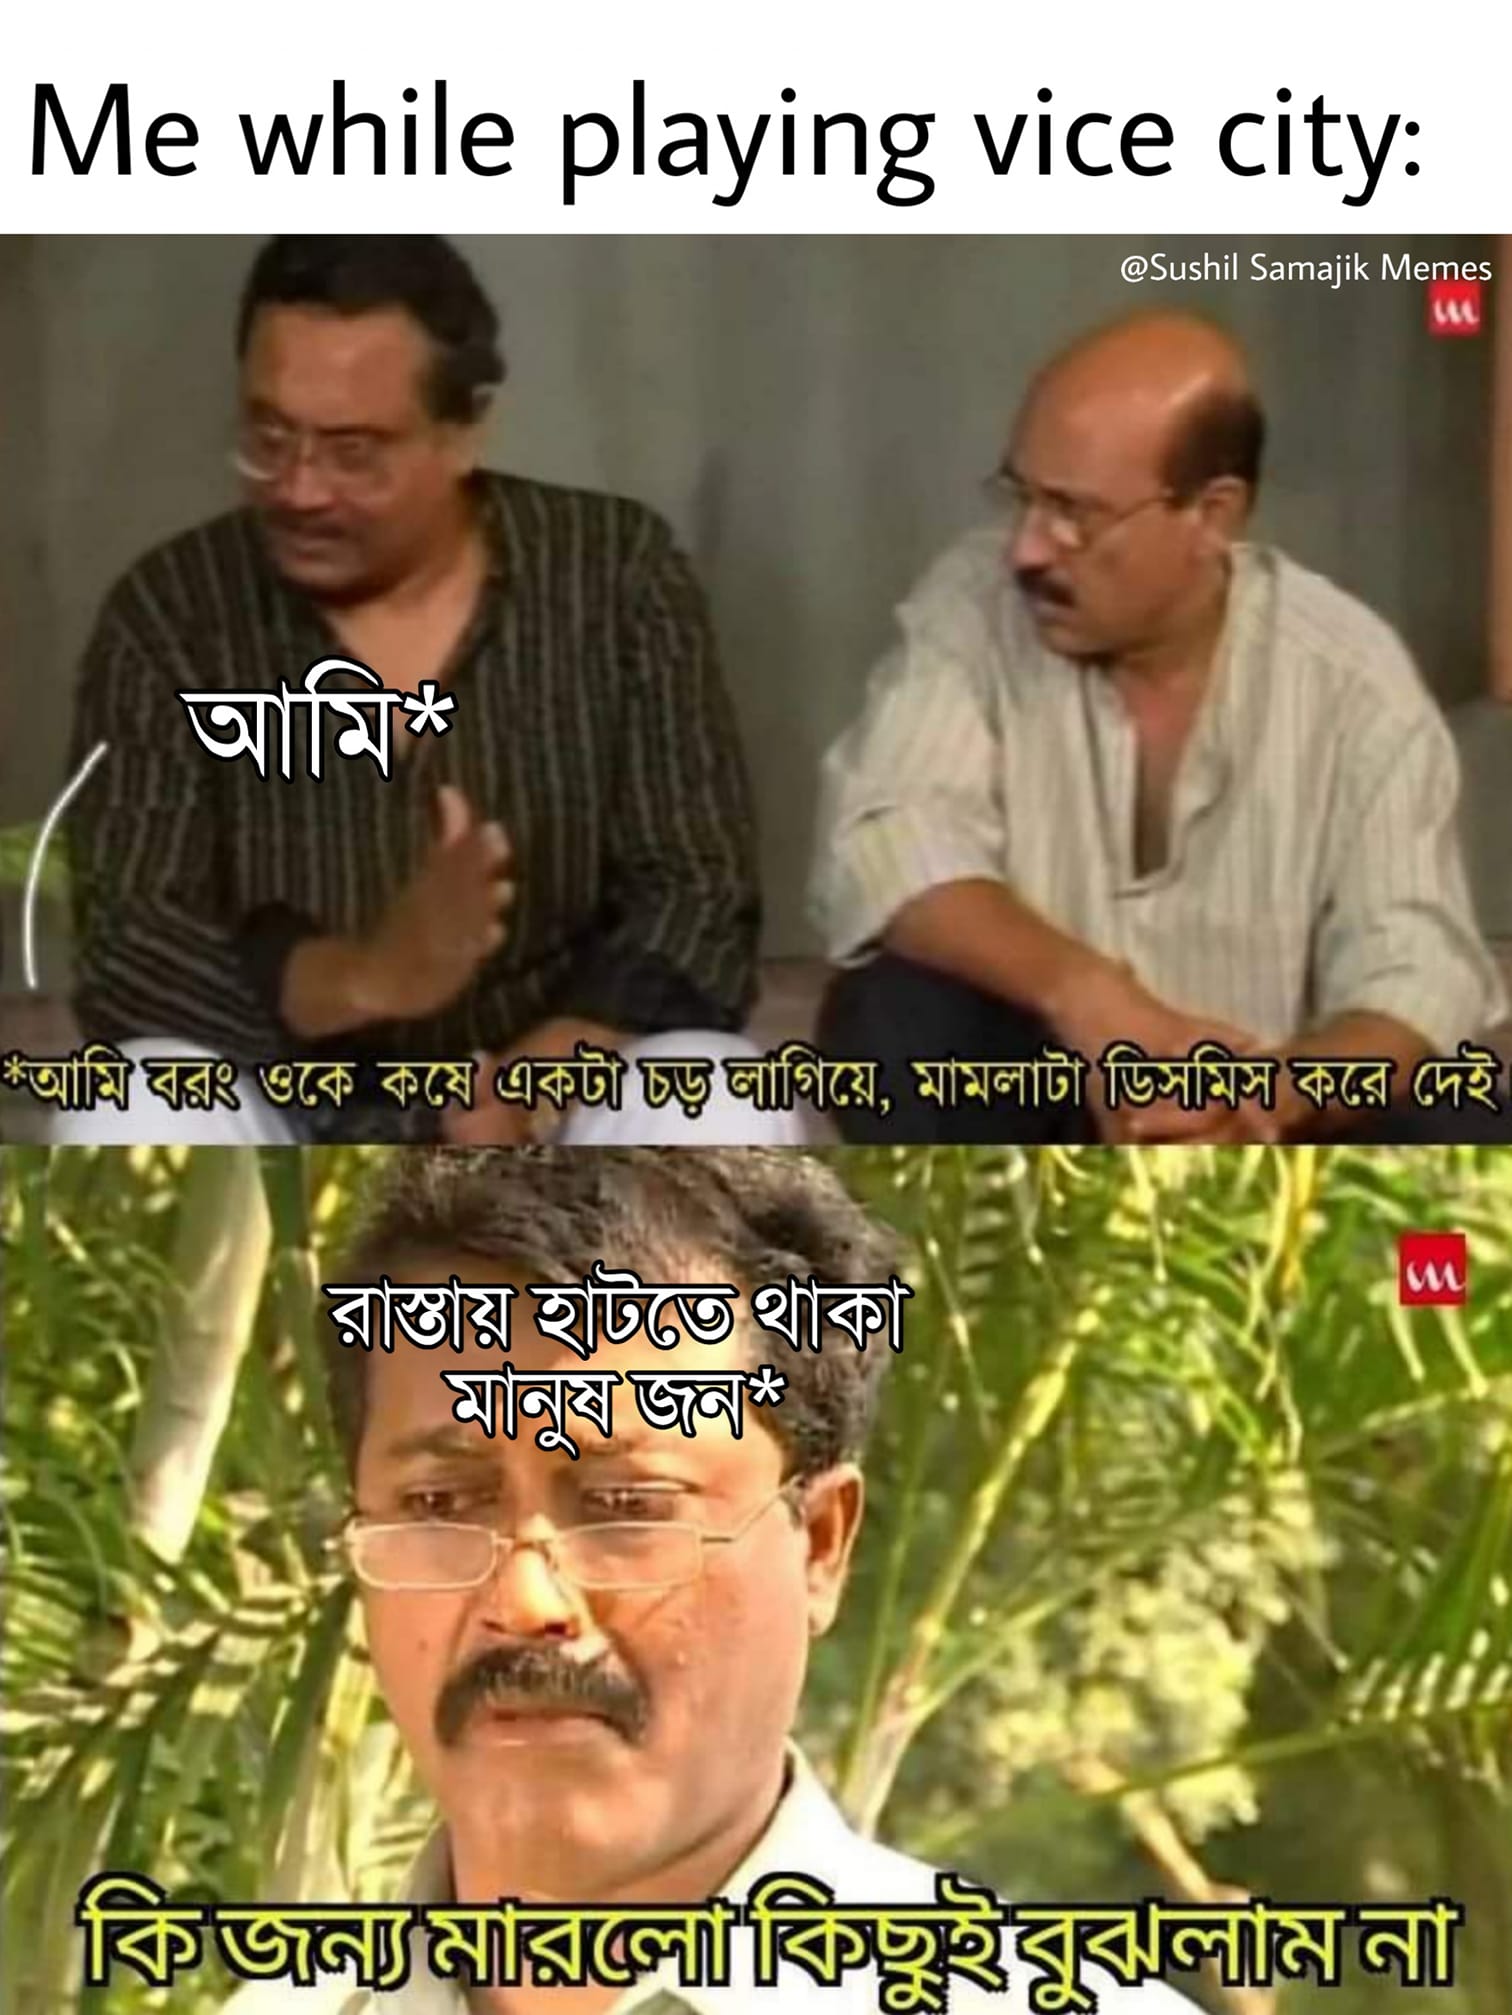
Caption: Me while playing vice city:   আমি*   *আমি বরং ওকে কষে একটা চড় লাগিয়ে , মামলাটা ডিসমিস করে দেই     রাস্তায় হাটতে থাকা মানুষ জন*    কি জন্য মারলো কিছুই বুঝলাম না
Label: non-hate